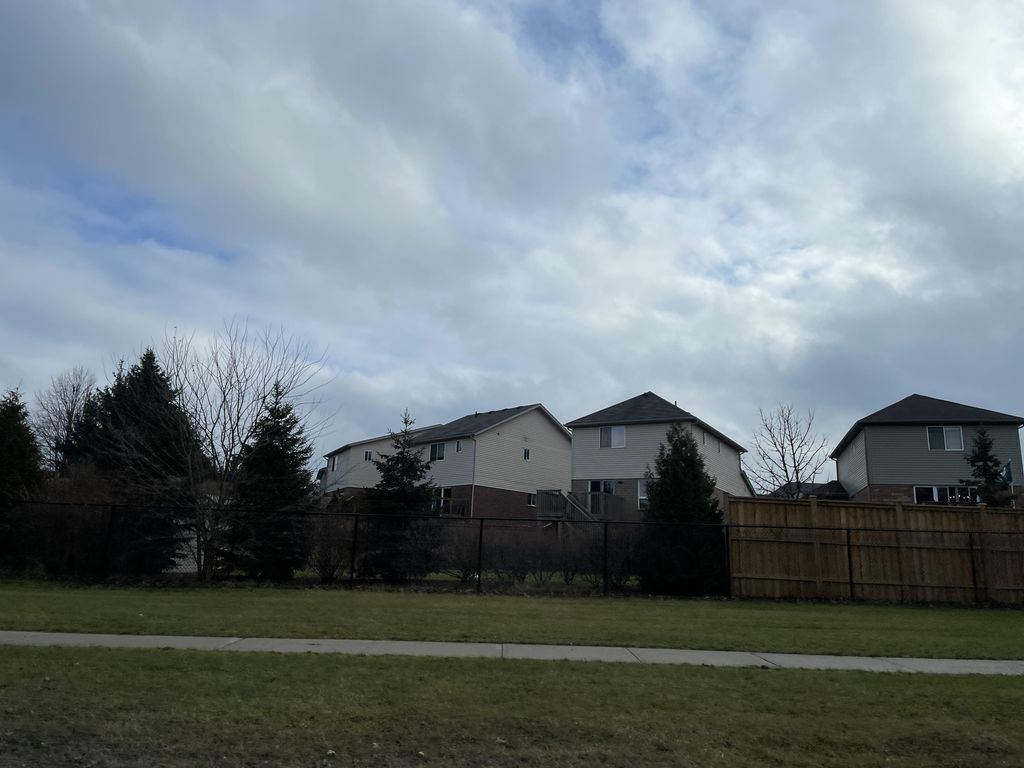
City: kitchener-waterloo